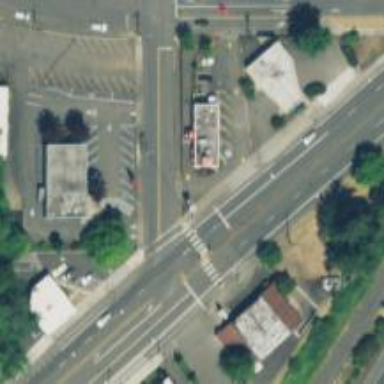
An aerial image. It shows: Stop road.